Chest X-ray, PA view. Patient: 59 years old, sex M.
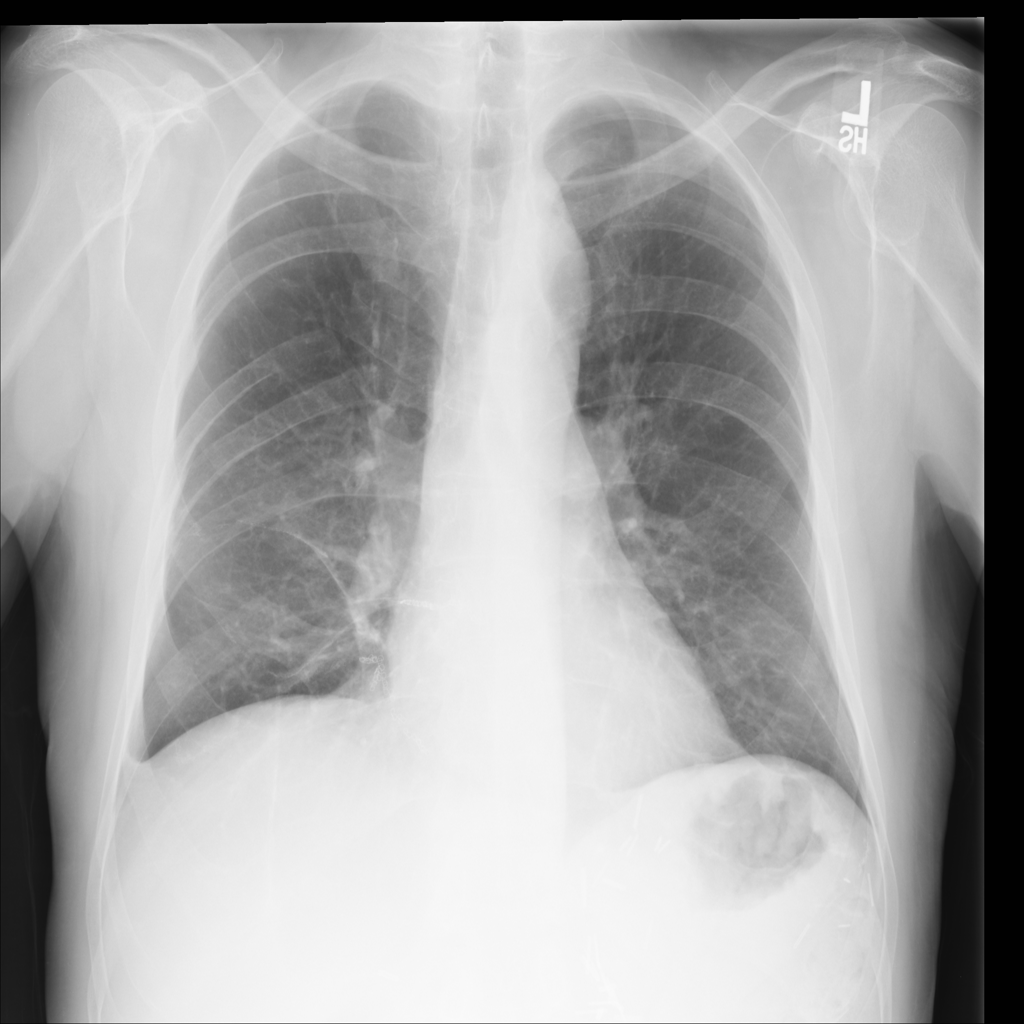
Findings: No Finding